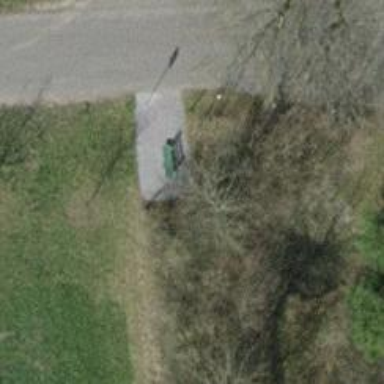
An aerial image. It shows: Bench.